You are looking at the short-time Fourier spectrogram of a rotating shaft's vibration signal. Classify the rotor condition as one of: normal, misalignment, unbalance, looseness.
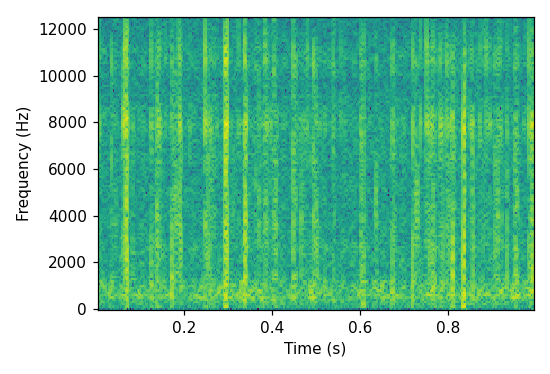
Answer: normal